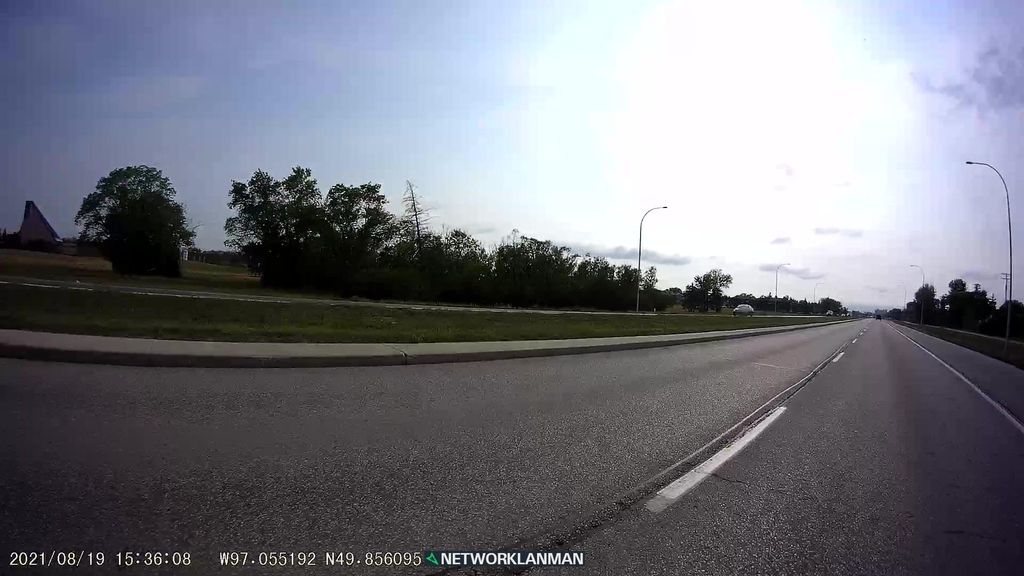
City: winnipeg